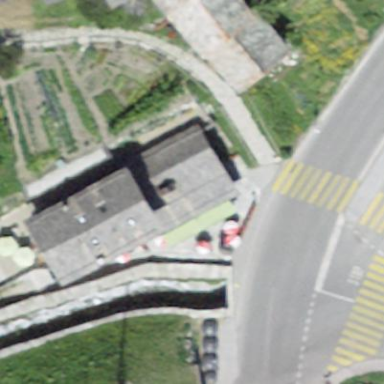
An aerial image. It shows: Building with tiled roof that serves as both restaurant and hotel.